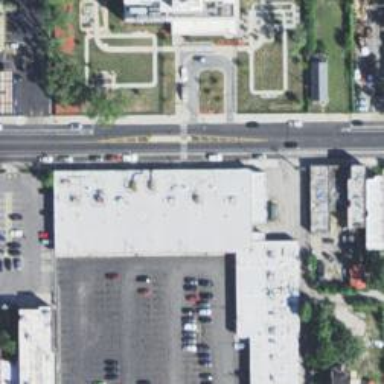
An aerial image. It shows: Retail building.